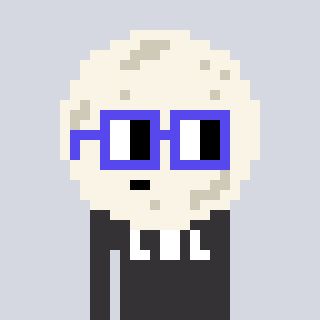
a pixel art character with square blue glasses, a moon-shaped head and a grayscale-colored body on a cool background